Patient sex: M
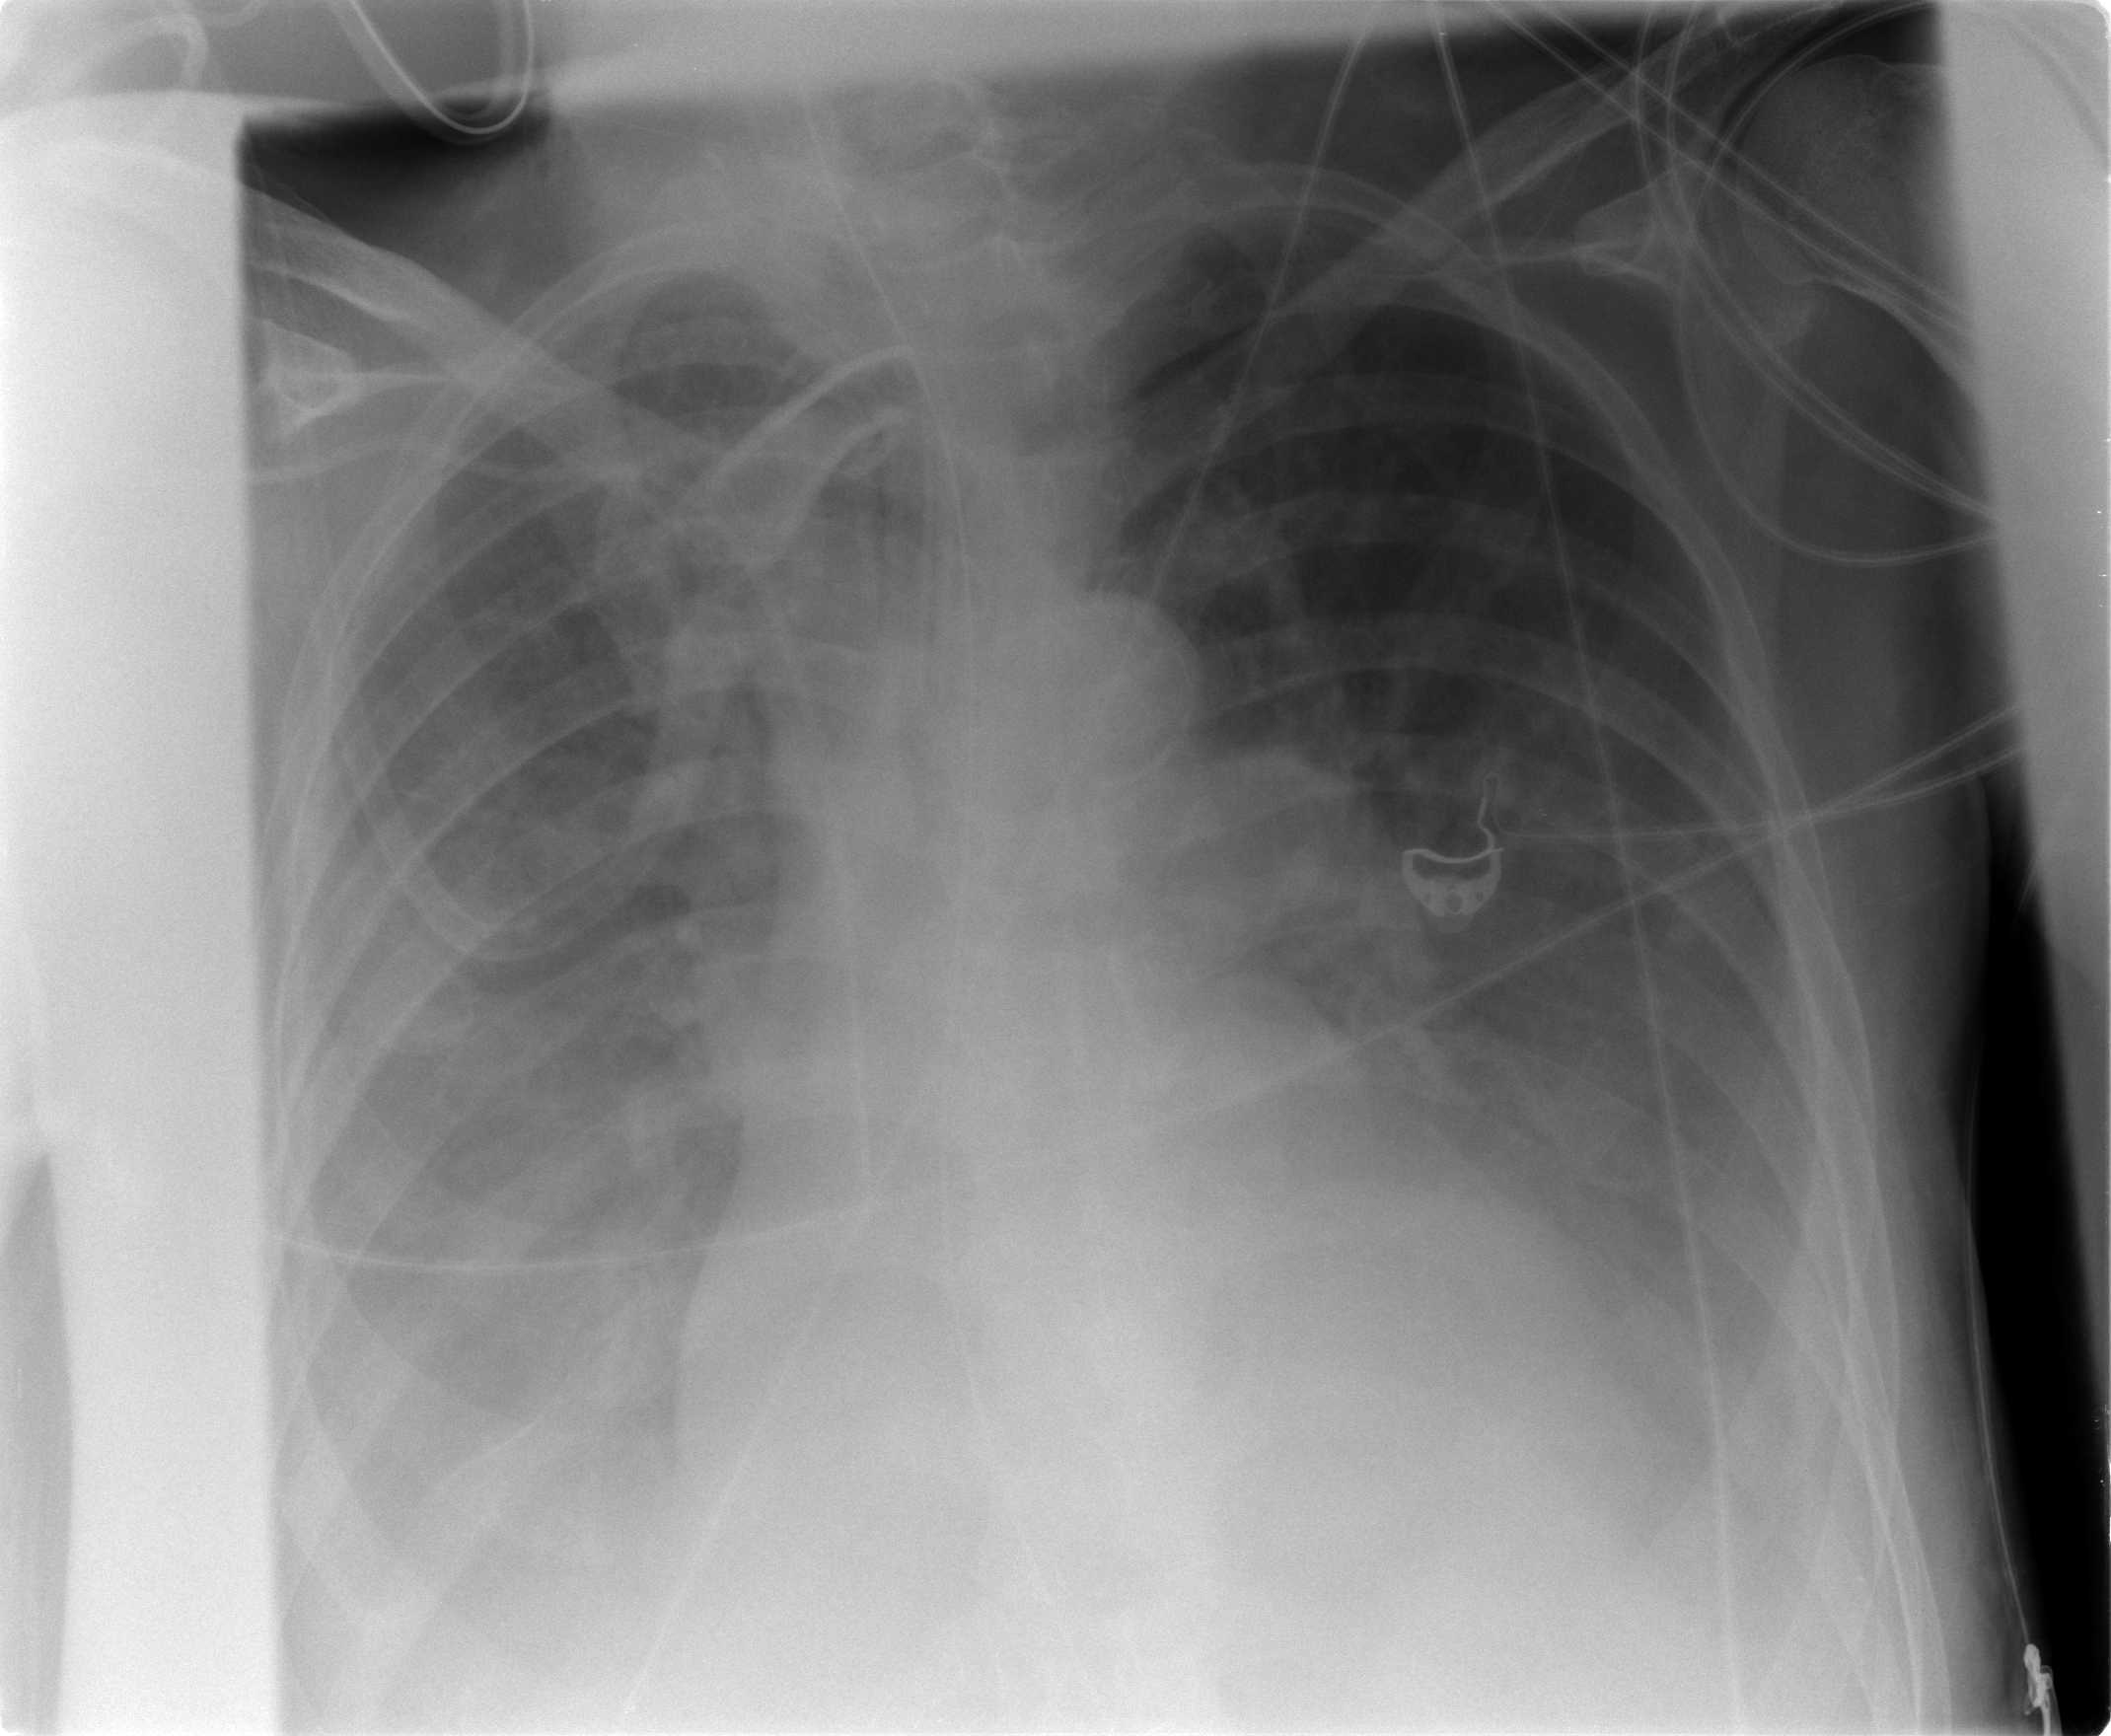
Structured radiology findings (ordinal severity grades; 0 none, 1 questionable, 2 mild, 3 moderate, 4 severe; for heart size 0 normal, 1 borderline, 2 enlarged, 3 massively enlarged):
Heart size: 0
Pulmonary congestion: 2
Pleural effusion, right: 2
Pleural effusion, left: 2
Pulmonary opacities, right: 0
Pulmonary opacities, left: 0
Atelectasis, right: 0
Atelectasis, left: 0